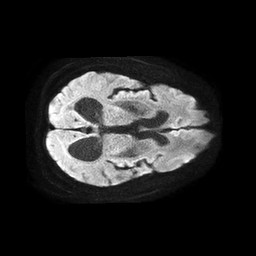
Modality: TRACE
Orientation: axial
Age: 71
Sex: female
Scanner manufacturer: philips
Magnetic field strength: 1.5 T
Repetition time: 4.6 s
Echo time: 0.08941 s